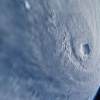
Label: cloud